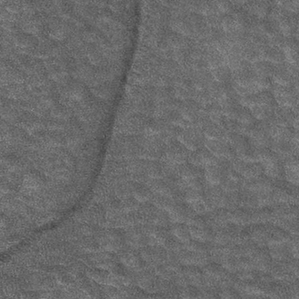
Label: frost